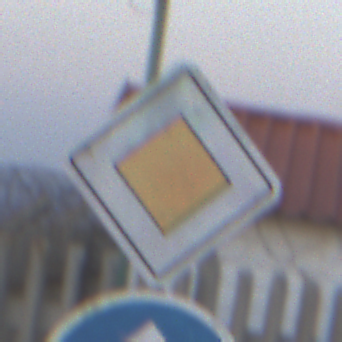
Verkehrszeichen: Vorfahrtsstrasse
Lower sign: VorgeschriebeneFahrtrichtungGeradeaus
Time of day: SunriseSunset
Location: Outdoor (Suburban)
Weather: Clear
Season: NotSpecified
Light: Natural